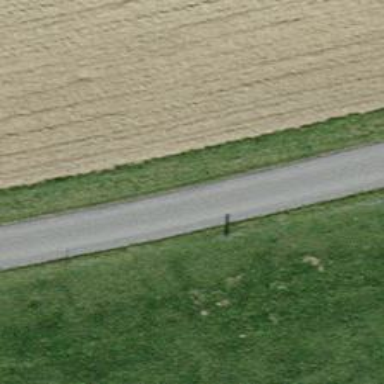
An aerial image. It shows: Paved track road with grade1 track type.